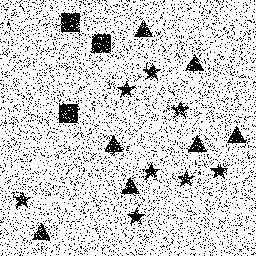
Squares: 3
Triangles: 7
Stars: 8
Total shapes: 18